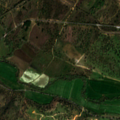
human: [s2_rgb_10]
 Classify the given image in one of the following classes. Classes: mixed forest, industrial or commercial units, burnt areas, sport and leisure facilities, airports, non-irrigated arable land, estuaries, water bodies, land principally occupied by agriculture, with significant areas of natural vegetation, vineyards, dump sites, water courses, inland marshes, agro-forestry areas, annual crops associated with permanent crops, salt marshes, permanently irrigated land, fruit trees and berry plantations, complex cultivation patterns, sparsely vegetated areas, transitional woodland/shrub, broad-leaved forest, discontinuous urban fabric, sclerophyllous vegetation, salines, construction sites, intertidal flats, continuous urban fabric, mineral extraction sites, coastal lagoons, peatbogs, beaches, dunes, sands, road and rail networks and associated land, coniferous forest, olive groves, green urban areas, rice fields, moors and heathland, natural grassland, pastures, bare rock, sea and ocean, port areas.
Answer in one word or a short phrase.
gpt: rice fields, agro-forestry areas, broad-leaved forest, transitional woodland/shrub